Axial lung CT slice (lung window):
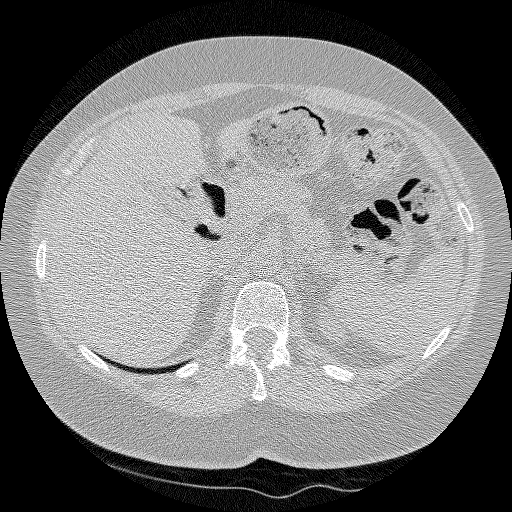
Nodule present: no